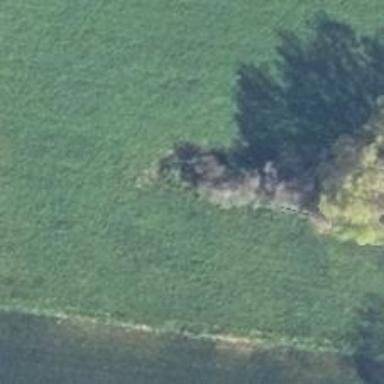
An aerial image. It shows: Hunting stand.